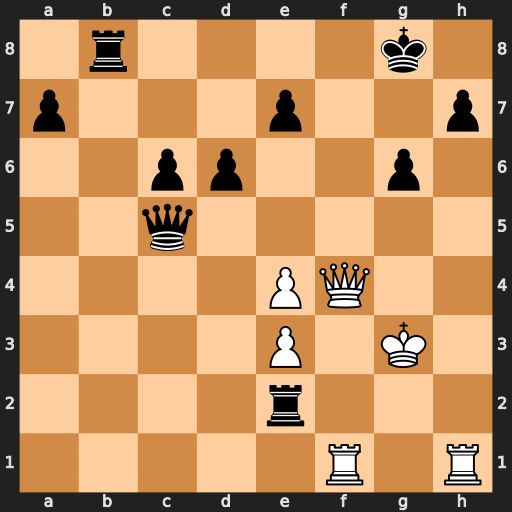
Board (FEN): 1r4k1/p3p2p/2pp2p1/2q5/4PQ2/4P1K1/4r3/5R1R
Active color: w
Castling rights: -
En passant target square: -
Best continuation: Qf7+ Kh8 Rxh7#